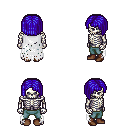
a pixel art fantasy rpg character, male body template, skeleton, white tattered cape, teal pants, blue pageboy hairstyle, brown shoes, four views (front, back, left, right), 2x2 character sprite sheet, small pixel art, hard edges, no anti-aliasing